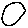
Label: circle